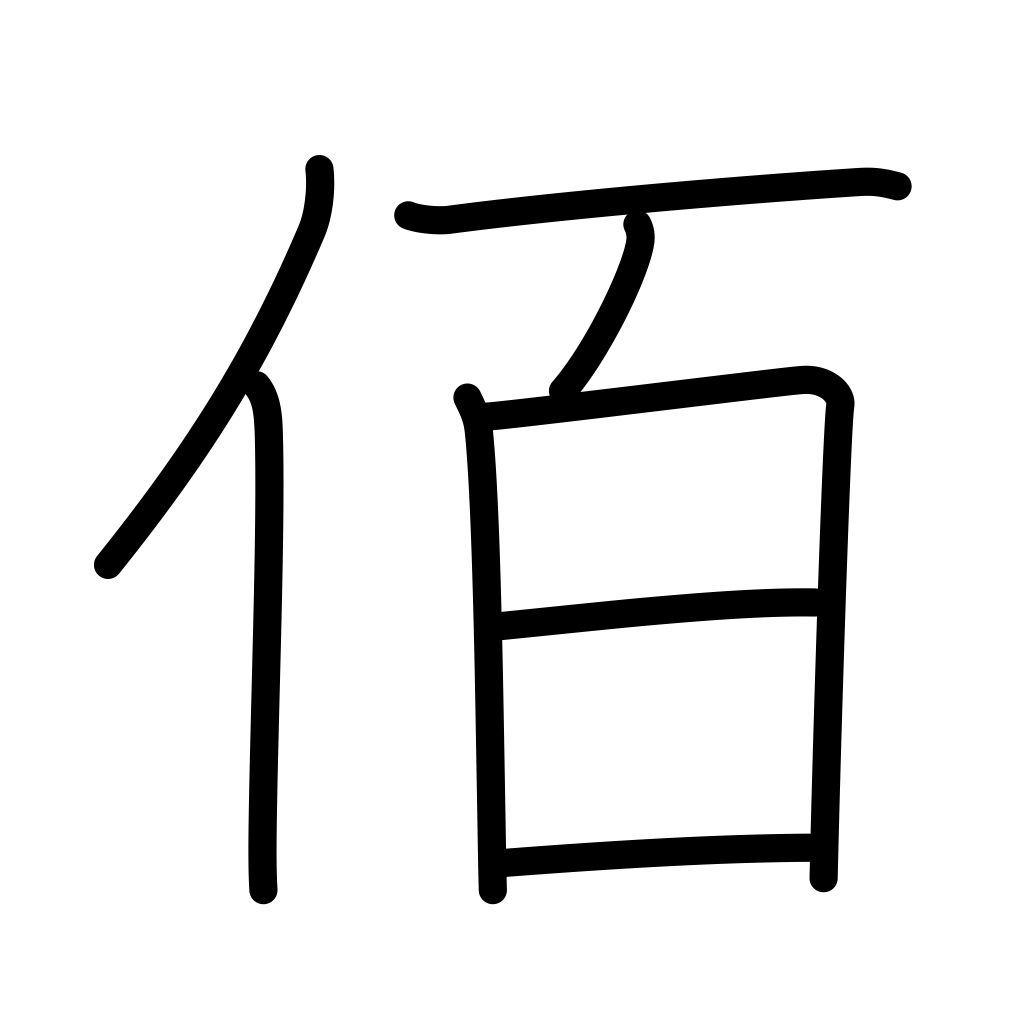
Meaning: hundred, leader of 100 men, east-west path between paddies